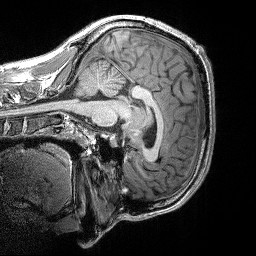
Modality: T1w
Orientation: sagittal
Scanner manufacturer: siemens
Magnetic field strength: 3 T
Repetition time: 2.3 s
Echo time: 0.00298 s